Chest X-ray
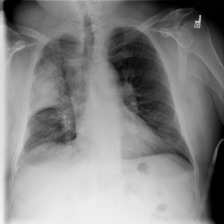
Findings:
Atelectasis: negative
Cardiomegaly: negative
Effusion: positive
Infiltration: negative
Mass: negative
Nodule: negative
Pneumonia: negative
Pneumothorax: negative
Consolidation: positive
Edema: negative
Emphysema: negative
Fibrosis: negative
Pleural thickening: negative
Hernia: negative